九年级 · 度量几何学
(8 分) 如图, 在 Rt $\triangle A B C$ 中, $\angle A C B=90^{\circ}, C D$ 是边 $A B$ 上的高.

(1)写出图中所有的相似三角形.并给予证明.

(2)若 $A C=3, B C=4$, 求 $A D$ 的长.

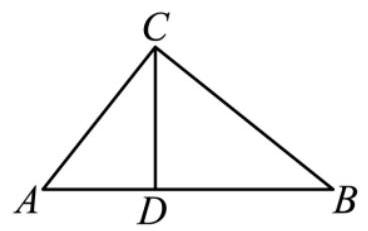
答案:  (1) $\triangle \mathrm{ABC} \sim \triangle \mathrm{DBA} \sim \triangle \mathrm{DAC}$ （证明略）

(2) 解: $\because \angle A C B=90^{\circ}, A C=4, B C=3$,

根据勾股定理得, $\therefore A B=\sqrt{A C^{2}+B C^{2}}=5$,

$\because S_{\triangle A B C}=\frac{1}{2} \times A C \cdot B C=\frac{1}{2} \times A B \cdot C D$,

$\therefore A C \cdot B C=A B \cdot C D$,

$\therefore C D=\frac{A C \cdot B C}{A B}=\frac{12}{5}$,